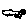
Label: car